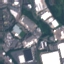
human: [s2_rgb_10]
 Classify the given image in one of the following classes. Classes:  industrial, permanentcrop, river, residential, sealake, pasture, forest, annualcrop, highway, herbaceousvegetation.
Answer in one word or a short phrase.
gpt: Industrial